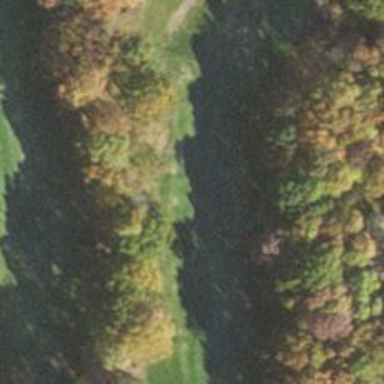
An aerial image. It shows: Golf hole.